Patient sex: M
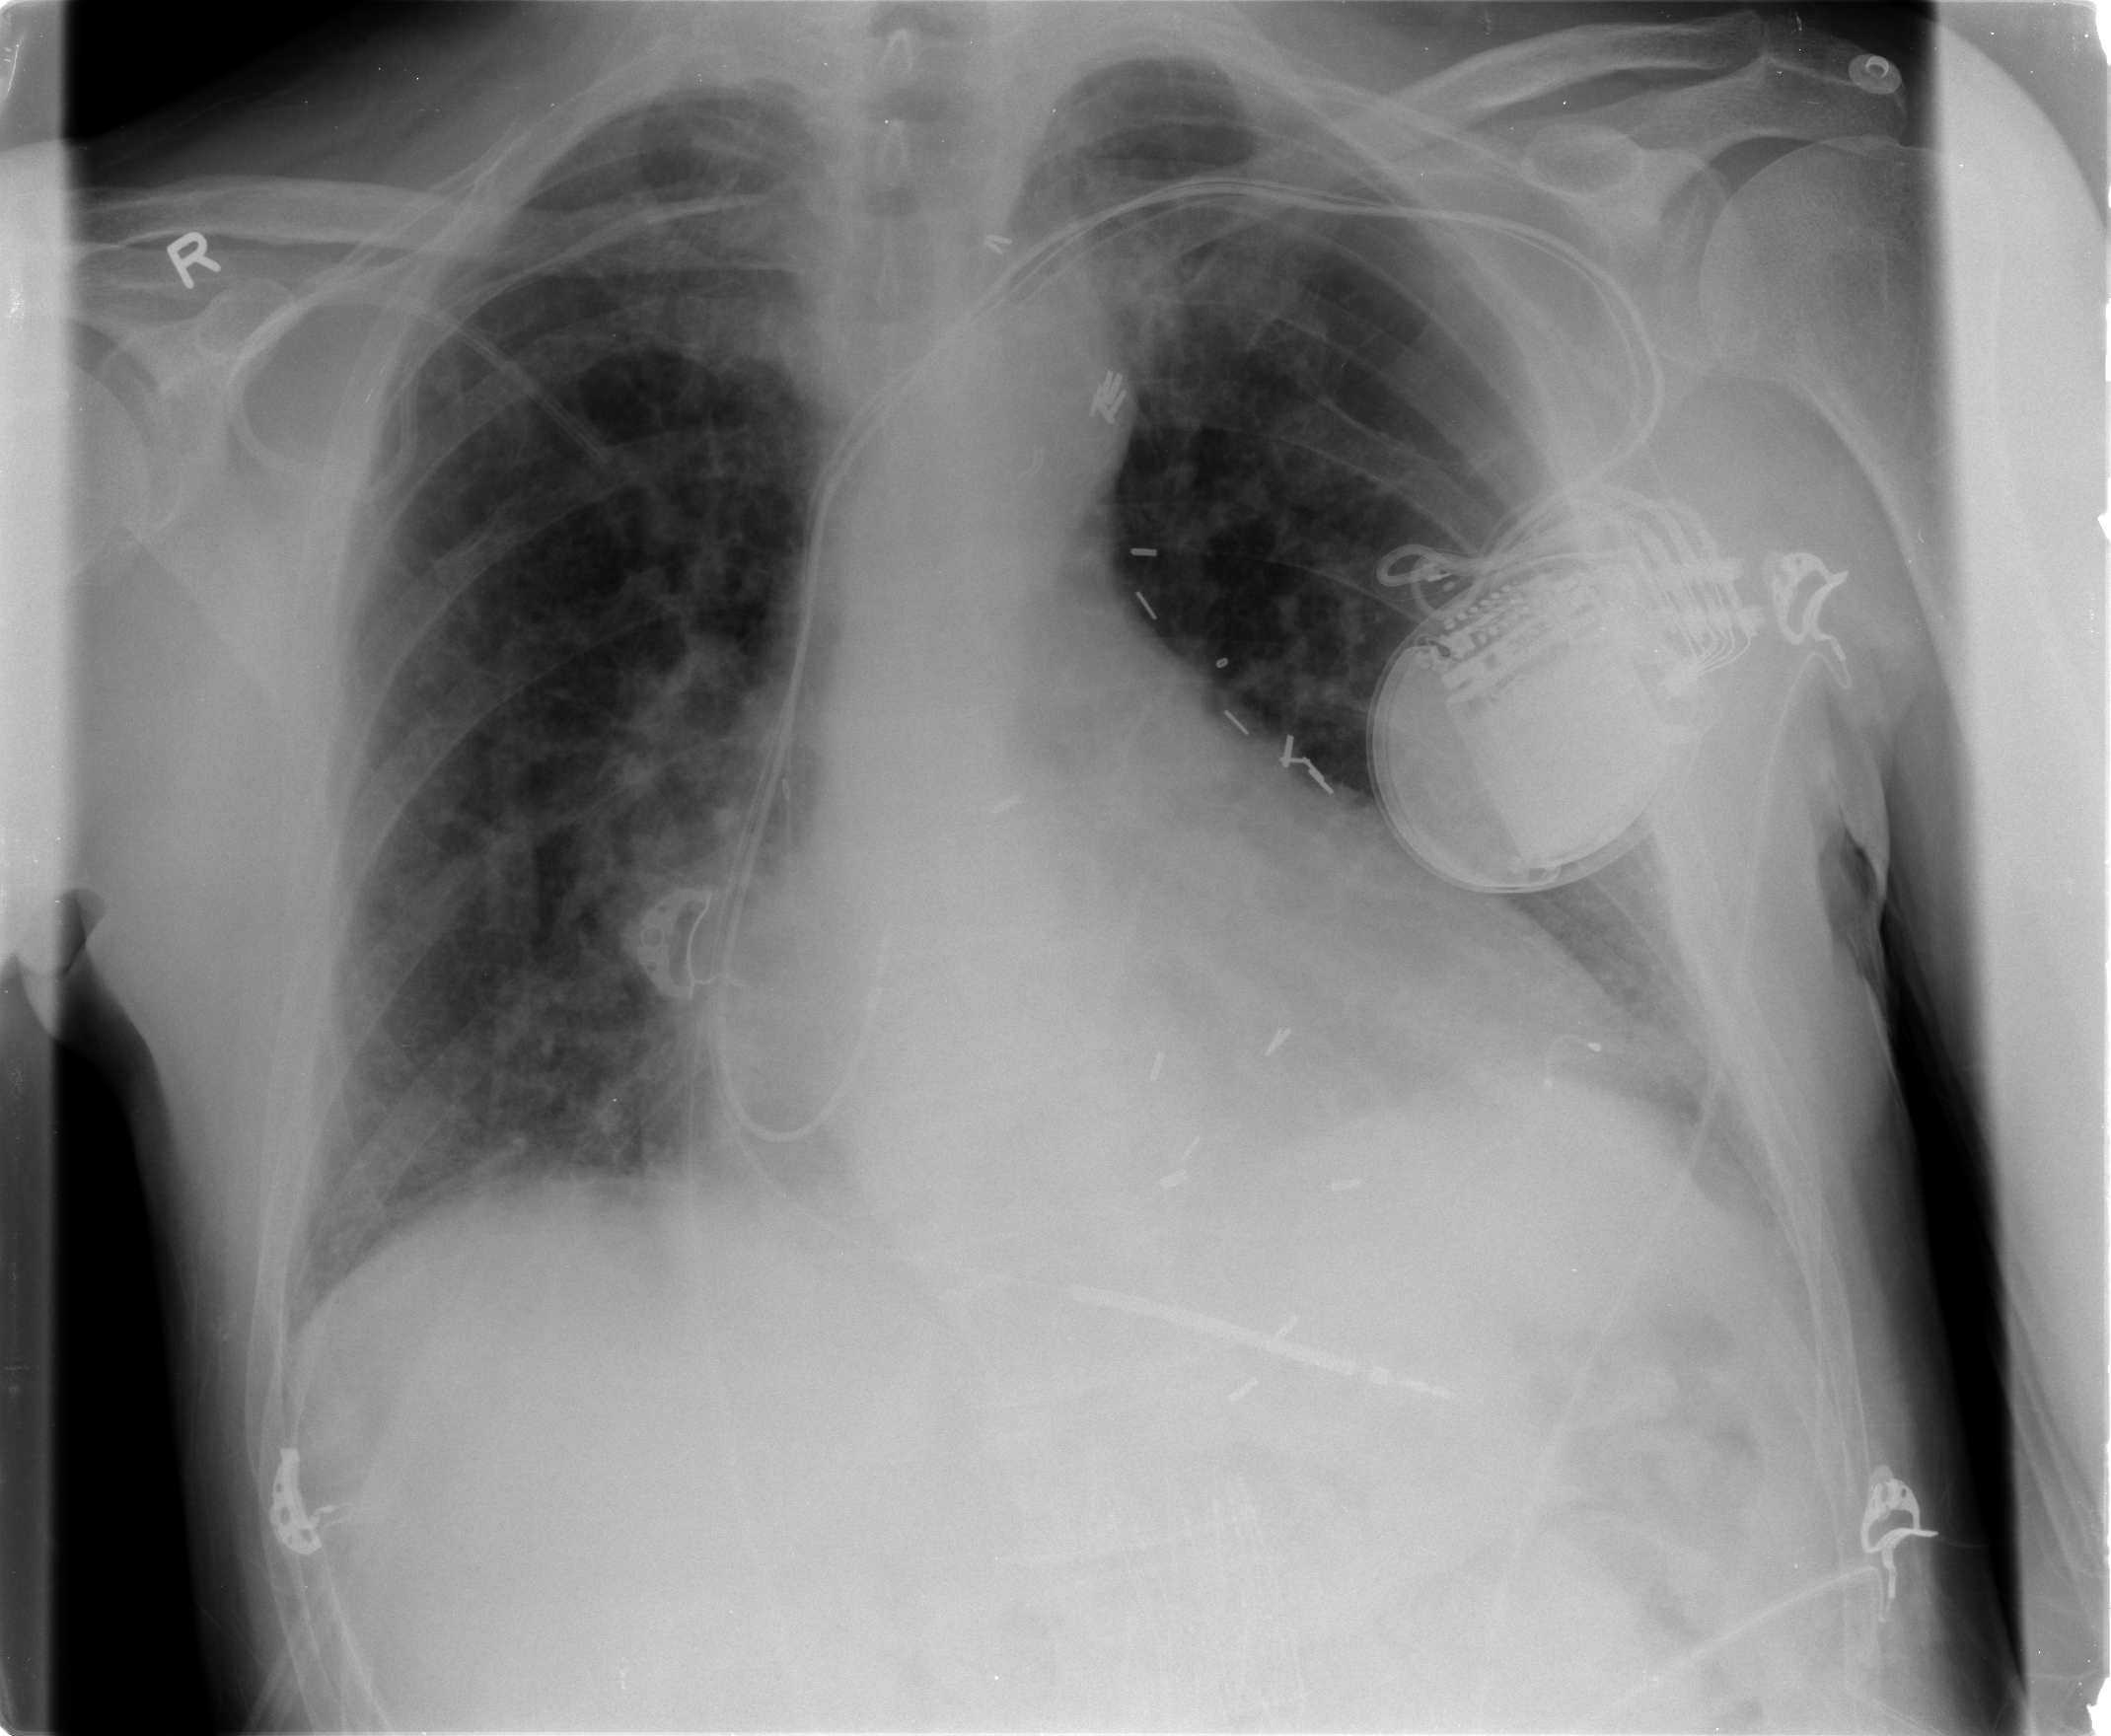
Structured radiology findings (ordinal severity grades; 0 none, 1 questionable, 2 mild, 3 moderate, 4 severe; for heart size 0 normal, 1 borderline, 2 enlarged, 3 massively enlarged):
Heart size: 3
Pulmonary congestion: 2
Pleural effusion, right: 1
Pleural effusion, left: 1
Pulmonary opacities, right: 1
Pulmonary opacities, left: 1
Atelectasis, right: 2
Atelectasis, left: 2